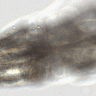
Metastatic tissue present: no